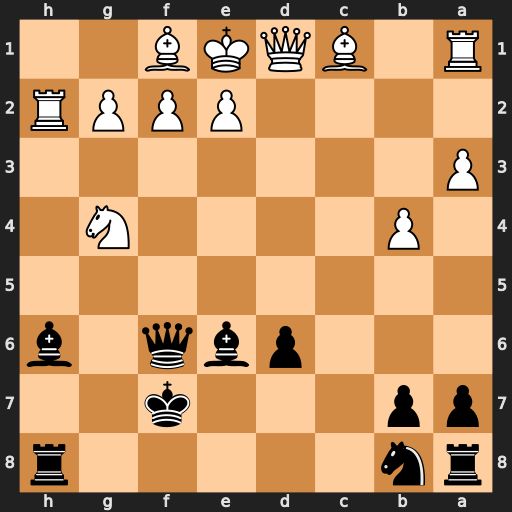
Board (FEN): rn5r/pp3k2/3pbq1b/8/1P4N1/P7/4PPPR/R1BQKB2
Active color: b
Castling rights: Q
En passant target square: -
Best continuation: Qc3+ Bd2 Bxd2+ Qxd2 Qxa1+